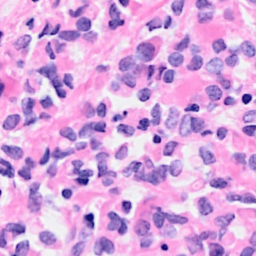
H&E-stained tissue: Breast